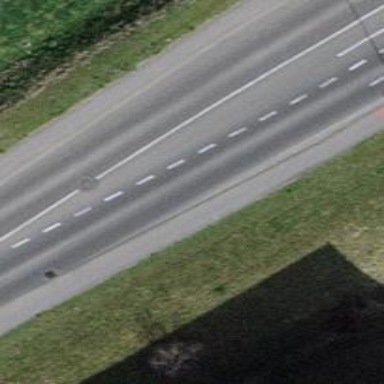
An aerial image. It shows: Secondary road with asphalt surface and cycle track.